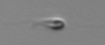
Label: flagellate_morphotype3